Question: I'm running Ubuntu 11.10 and have installed 'rvm' using the standard instructions listed <URL> -- this included using rvm to install ruby 1.9.3. Once completed, I ran 'rvm use 1.9.3' and then created a gemset titled rails321, set rvm to use 1.9.3 and 'gem install rails' into that gemset. Finally, I'm attempting to create an .rvmrc file in a directory with the below, but I'm getting a permission denied error:

I'm faily new in this environment, so I'd love some help. Thanks :)
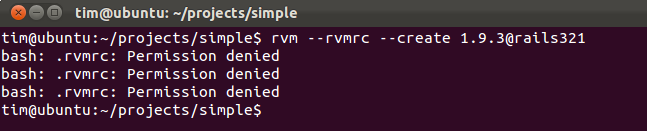
Answer: You probably lack write permissions in '~/projects/simple'. Use 'ls -dal . .rvmrc' to check the owner and permission bits of the directory and the file in case it already exists.